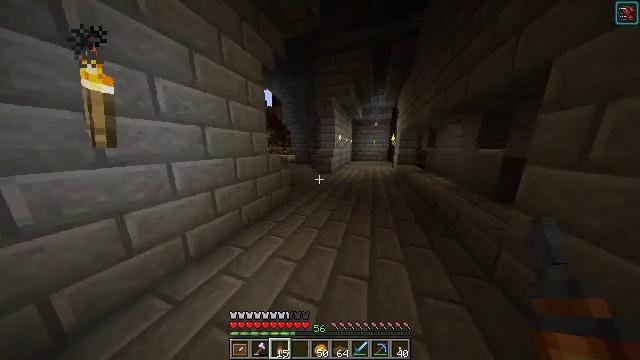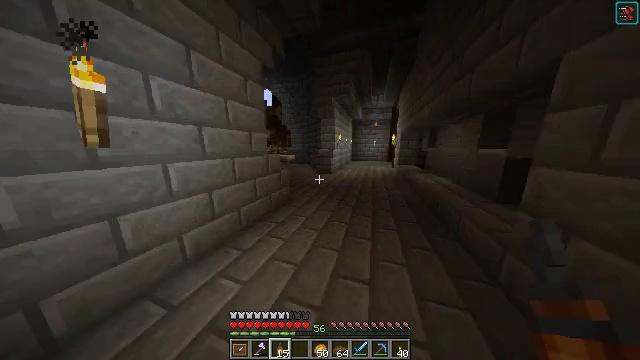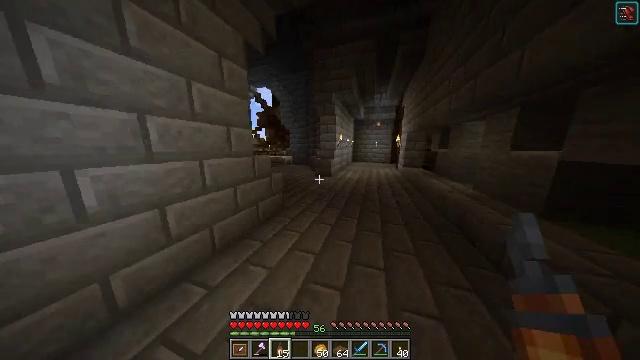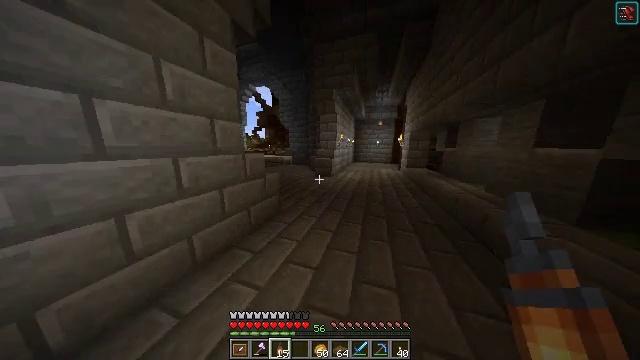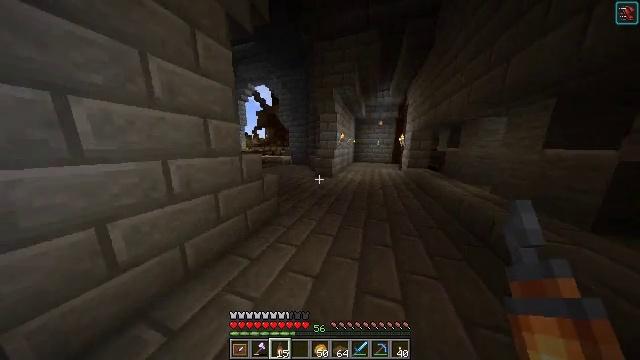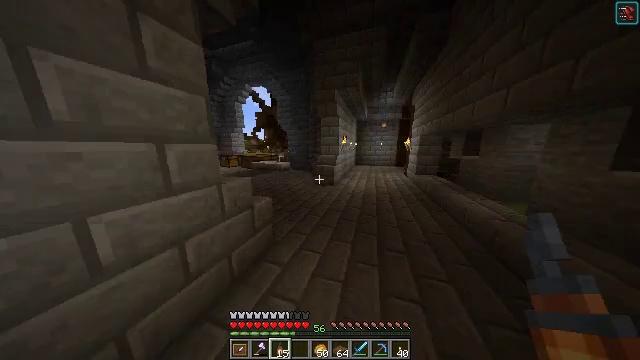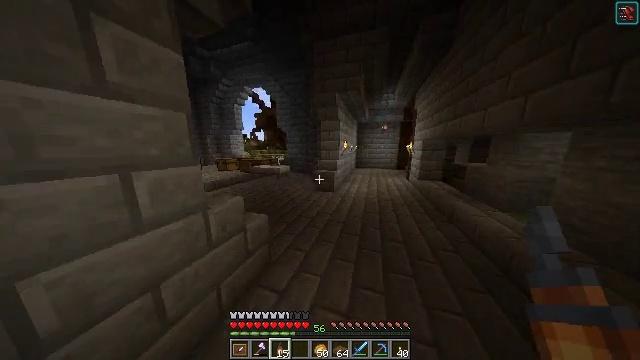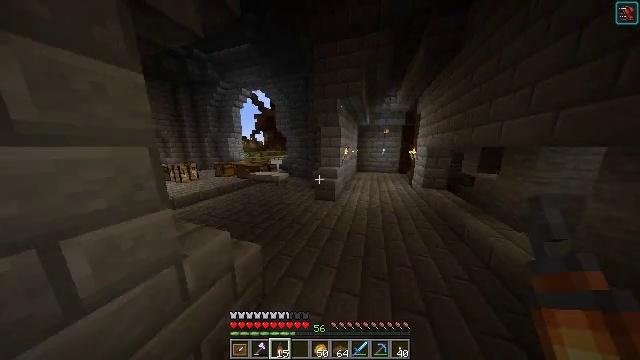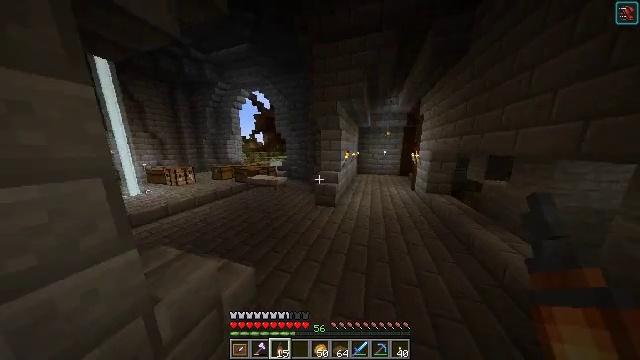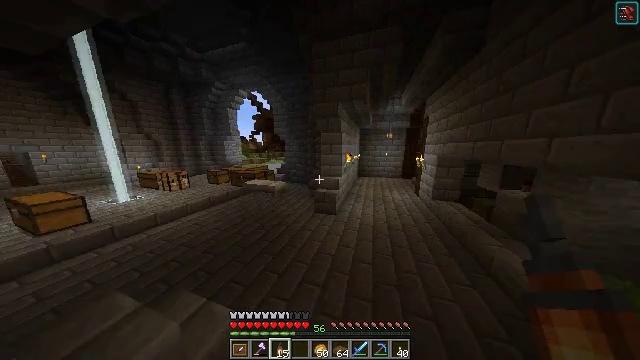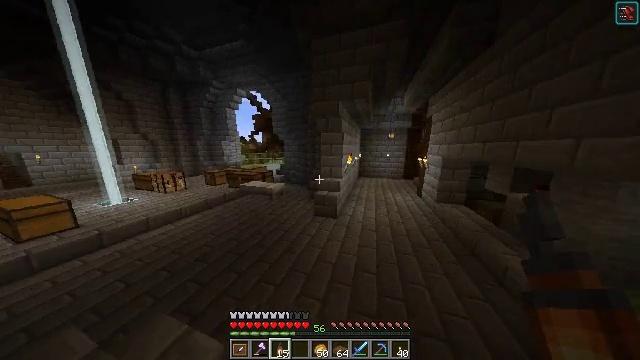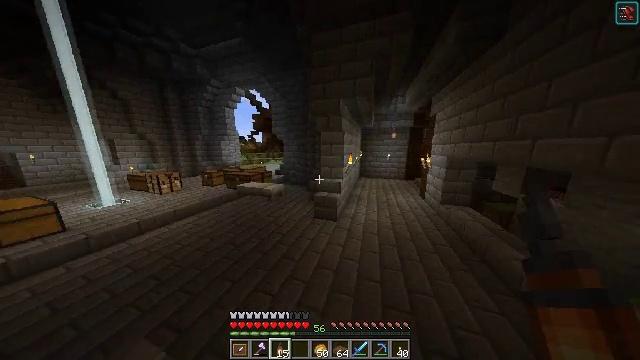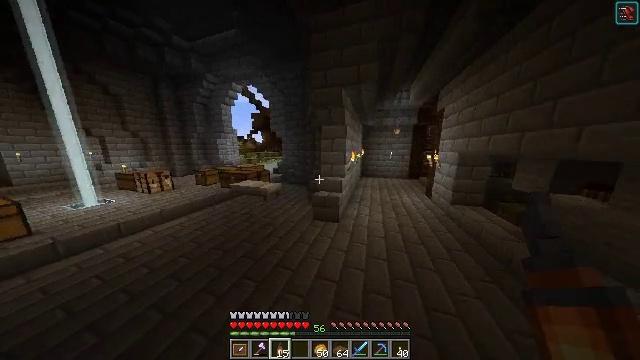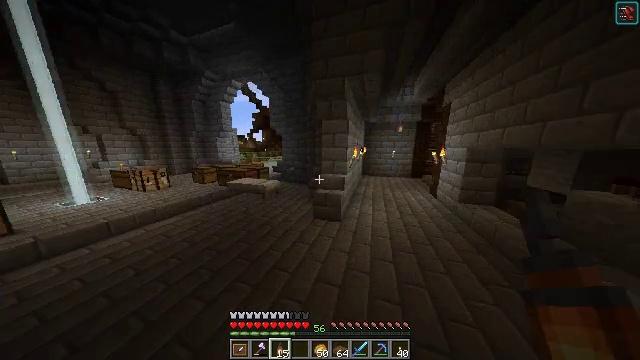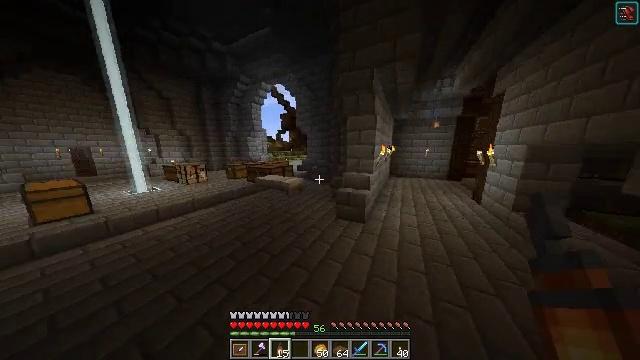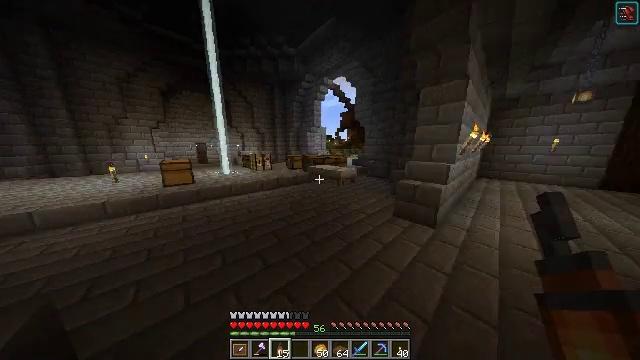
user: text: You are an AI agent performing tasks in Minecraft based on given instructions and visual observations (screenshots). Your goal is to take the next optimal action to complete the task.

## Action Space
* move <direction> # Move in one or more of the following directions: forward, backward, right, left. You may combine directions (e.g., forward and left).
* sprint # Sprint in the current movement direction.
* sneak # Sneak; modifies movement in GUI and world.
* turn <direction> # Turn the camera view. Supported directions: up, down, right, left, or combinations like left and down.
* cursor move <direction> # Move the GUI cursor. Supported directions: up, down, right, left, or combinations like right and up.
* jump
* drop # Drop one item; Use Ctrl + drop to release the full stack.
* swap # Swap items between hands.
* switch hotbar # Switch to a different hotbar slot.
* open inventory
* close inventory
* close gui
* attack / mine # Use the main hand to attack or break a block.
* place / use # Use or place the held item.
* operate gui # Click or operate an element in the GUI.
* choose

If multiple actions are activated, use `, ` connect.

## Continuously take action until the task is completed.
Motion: motion action
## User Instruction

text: Take materials to craft a chain.
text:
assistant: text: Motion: move forward
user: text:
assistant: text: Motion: move forward
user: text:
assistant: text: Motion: move forward
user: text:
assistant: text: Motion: move forward
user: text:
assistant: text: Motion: move forward, jump
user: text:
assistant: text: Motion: move forward, jump
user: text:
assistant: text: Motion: move forward, jump
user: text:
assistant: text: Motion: move forward, jump
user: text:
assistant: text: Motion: move forward
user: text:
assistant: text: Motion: move forward
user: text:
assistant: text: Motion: move forward
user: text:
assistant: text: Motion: move forward
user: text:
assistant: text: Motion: move forward
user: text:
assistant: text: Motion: move forward, turn left
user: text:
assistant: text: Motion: move forward, turn left
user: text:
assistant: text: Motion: move forward, turn left
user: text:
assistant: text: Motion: move forward, turn left
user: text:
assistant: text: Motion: move forward, turn left
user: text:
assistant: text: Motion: move forward
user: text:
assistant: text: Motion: move forward
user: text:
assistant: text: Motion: move forward
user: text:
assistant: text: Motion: move forward
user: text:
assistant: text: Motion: move forward
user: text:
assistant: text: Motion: move forward
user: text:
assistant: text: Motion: move forward
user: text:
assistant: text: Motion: move forward, turn left
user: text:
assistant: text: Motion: move forward, turn left
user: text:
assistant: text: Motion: move forward, turn left
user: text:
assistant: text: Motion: move forward, turn left
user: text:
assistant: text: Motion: move forward, turn left